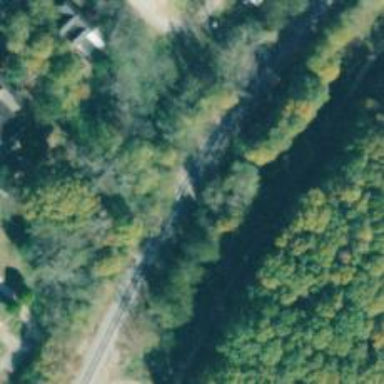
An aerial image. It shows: Abandoned railway siding.